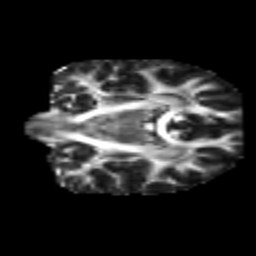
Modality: FA
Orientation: coronal
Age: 25
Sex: female
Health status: healthy
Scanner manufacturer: philips
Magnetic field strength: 3 T
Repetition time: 10.015 s
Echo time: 0.07044 s